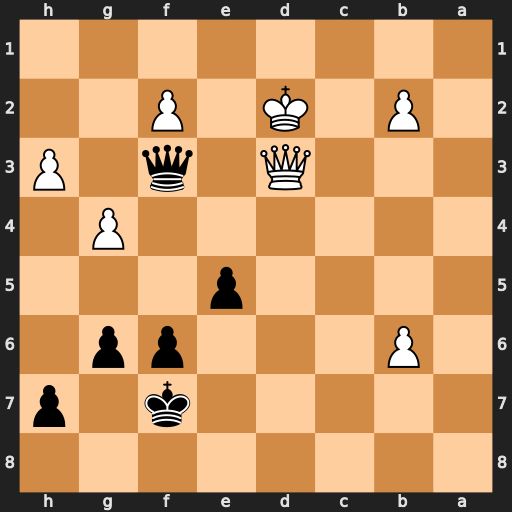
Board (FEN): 8/5k1p/1P3pp1/4p3/6P1/3Q1q1P/1P1K1P2/8
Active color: b
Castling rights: -
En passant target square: -
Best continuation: Qxf2+ Kc3 Qxb6